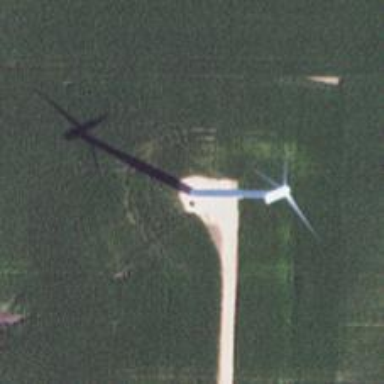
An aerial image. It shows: Wind turbine generating power.